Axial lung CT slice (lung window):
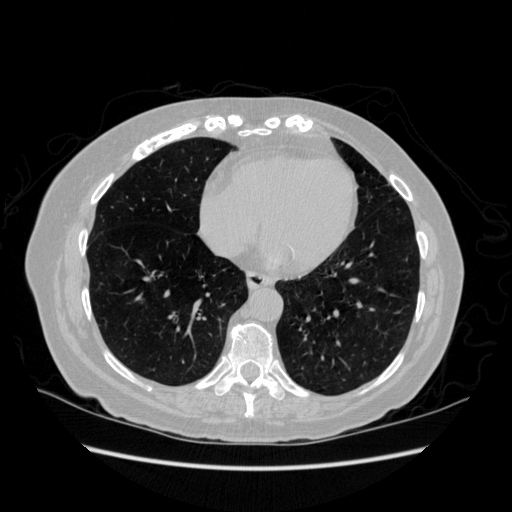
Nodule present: no